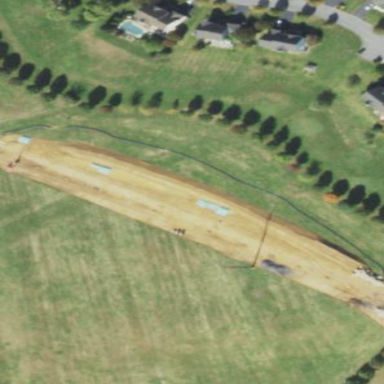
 perfect for leisurely sports activities."